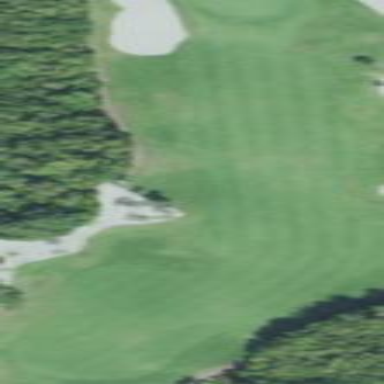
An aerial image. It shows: Golf fairway surrounded by grass.